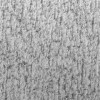
Atmospheric dust classification: not_dusty